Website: macys
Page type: gifting
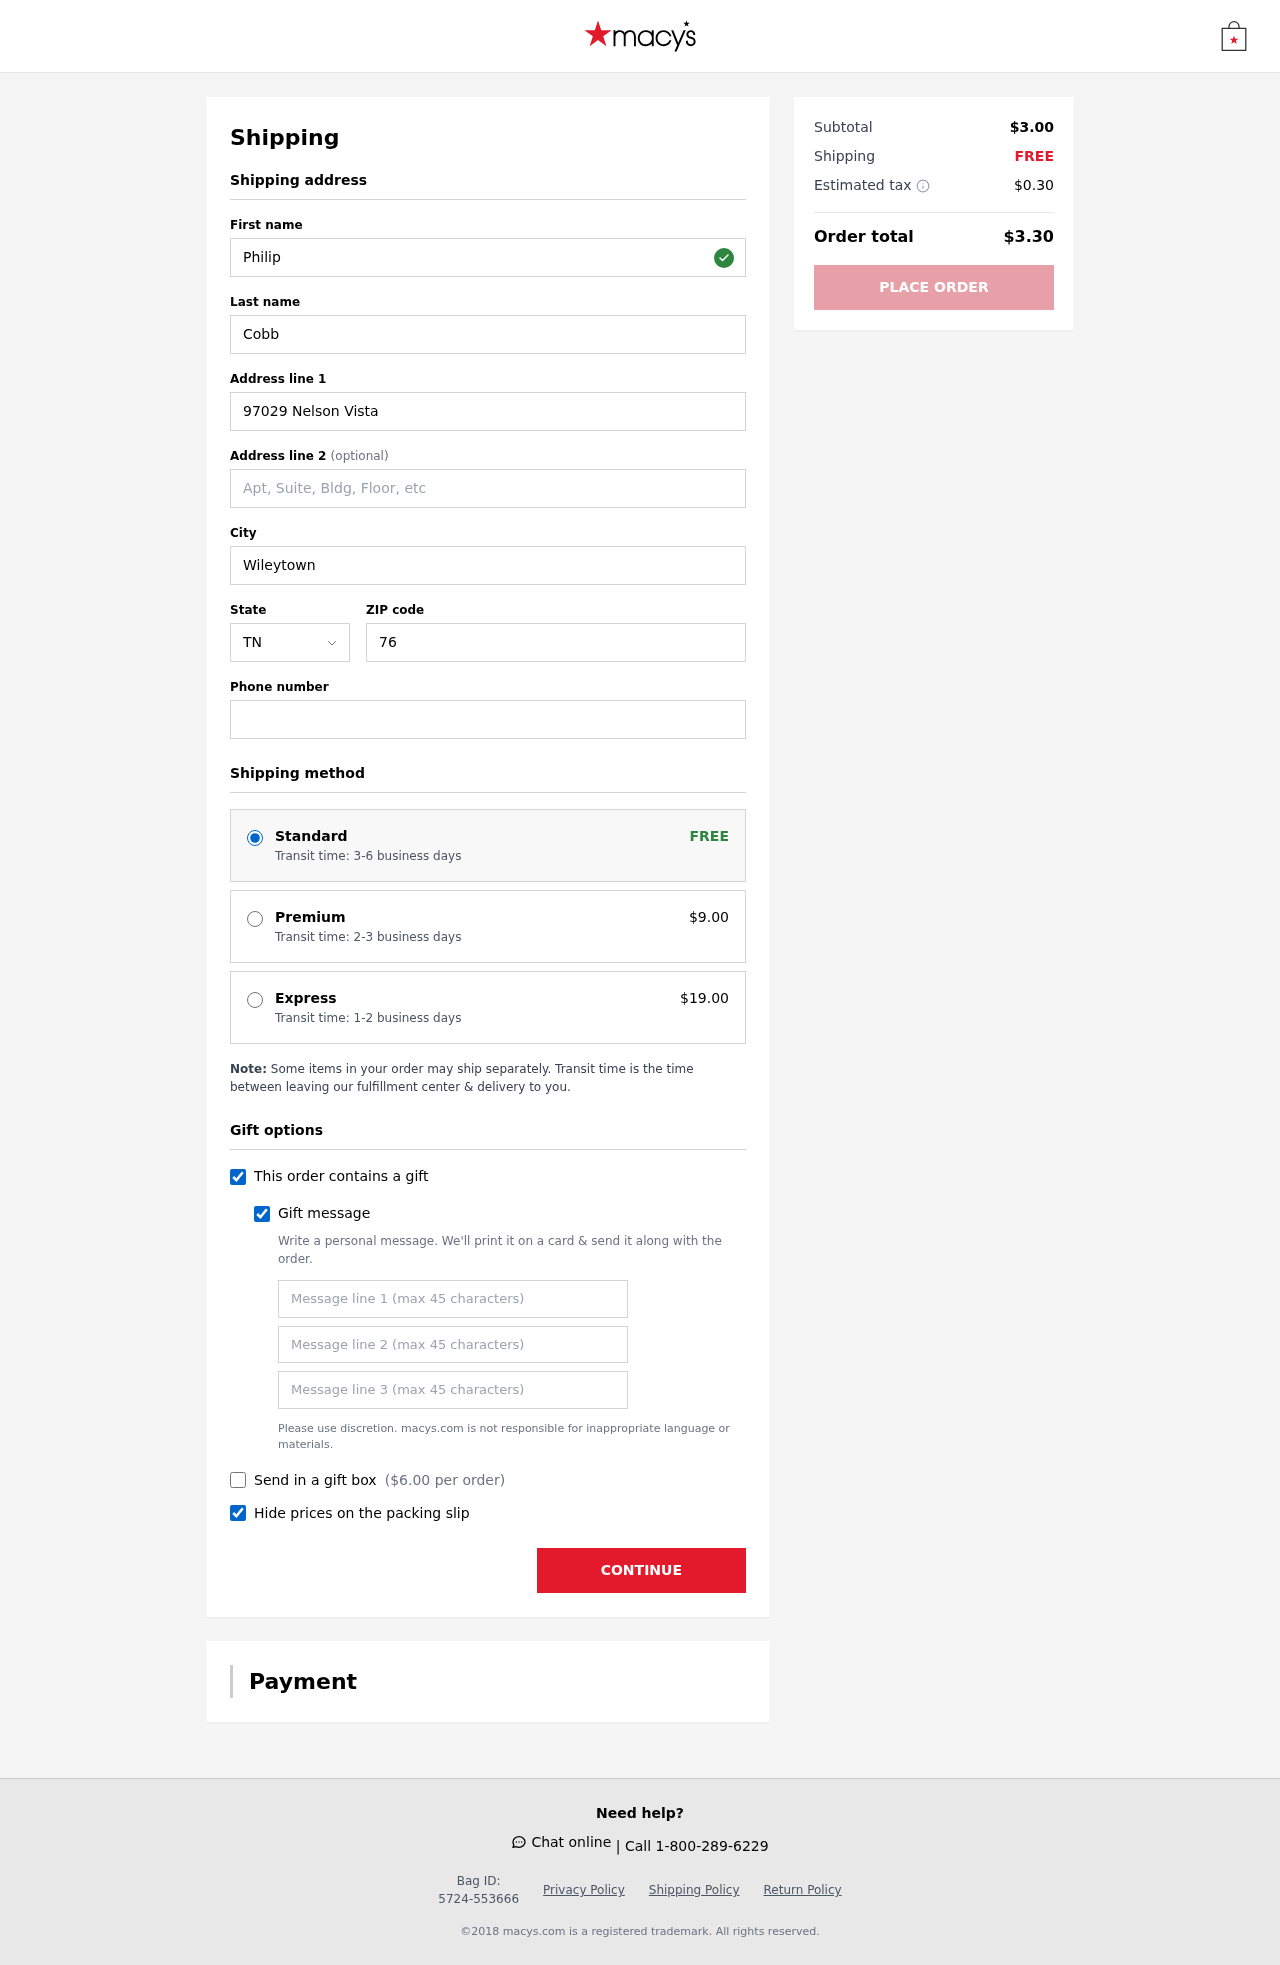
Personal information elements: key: PII_STATE_ABBR
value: TN
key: PII_FIRSTNAME
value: Philip
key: PII_LASTNAME
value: Cobb
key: PII_STREET
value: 97029 Nelson Vista
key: PII_CITY
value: Wileytown
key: PII_POSTCODE
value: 76452
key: PII_PHONE
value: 4274496170
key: PII_GIFT_MESSAGE
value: Hey Michelle, I thought these chocolate croissants would bring a little sweetness to your day! You deserve a treat for all that you do. Enjoy!  Philip
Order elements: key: ORDER_SHIPPING_STANDARD
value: Transit time: 3-6 business days
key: ORDER_SHIPPING_PREMIUM
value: Transit time: 2-3 business days
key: ORDER_SHIPPING_PREMIUM_PRICE
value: $9.00
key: ORDER_SHIPPING_EXPRESS
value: Transit time: 1-2 business days
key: ORDER_SHIPPING_EXPRESS_PRICE
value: $19.00
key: ORDER_GIFT_BOX_PRICE
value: $6.00
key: ORDER_SUBTOTAL
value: $3.00
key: ORDER_SHIPPING_COST
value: FREE
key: ORDER_TAX
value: $0.30
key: ORDER_TOTAL
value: $3.30